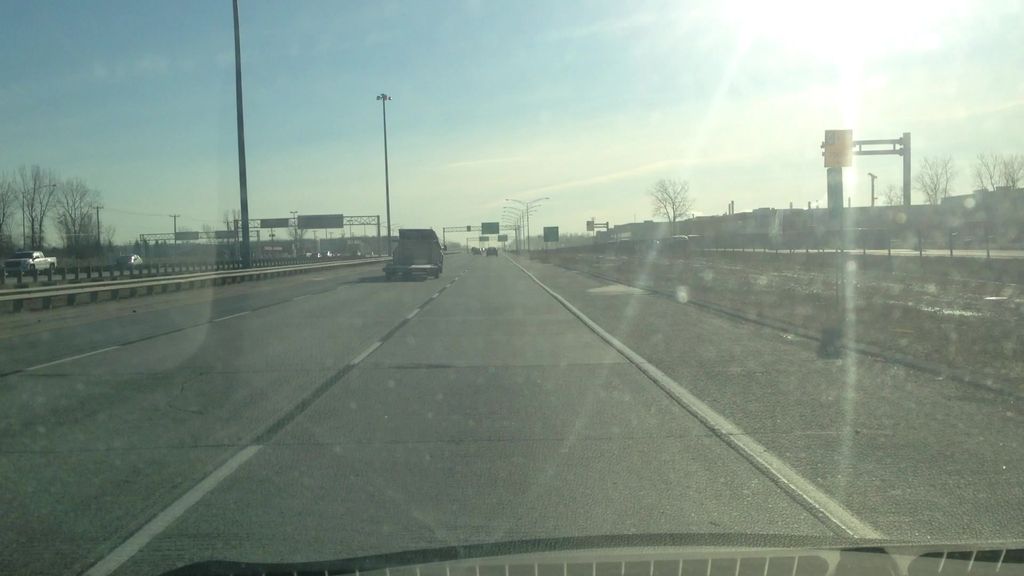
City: montreal